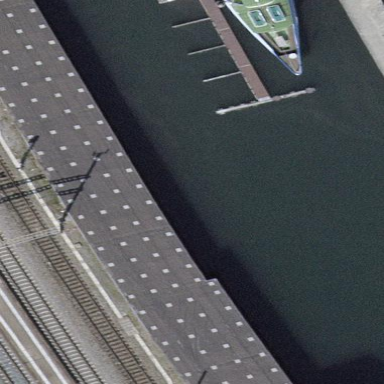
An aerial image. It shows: Boathouse.